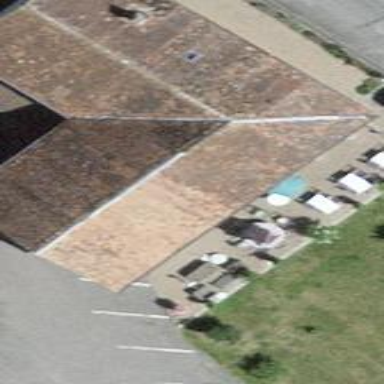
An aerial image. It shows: Restaurant in building.